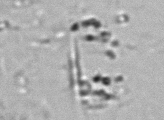
Label: Phaeocystis_debris